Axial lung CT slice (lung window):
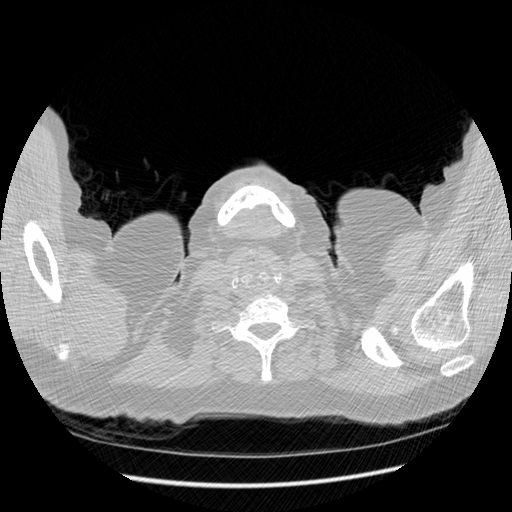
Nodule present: no